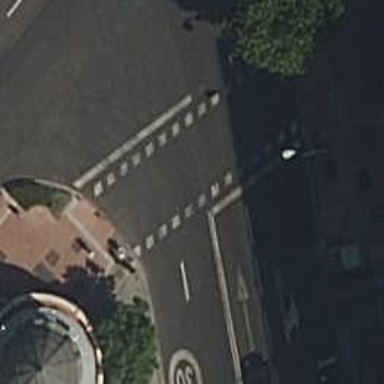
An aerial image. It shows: Crossing with traffic signals.